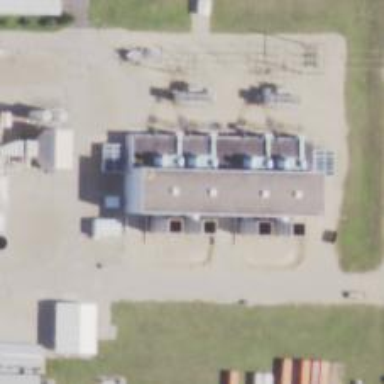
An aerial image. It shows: Gas turbine power generator.